Question: I have a list of post on a WordPress website that has an excerpt and an image. Each on in a column. One floated left, one floated right.
What I want to achieve is to alternate each post so that the first has a left aligned image, and right aligned text; then the second has a right aligned image and left aligned text, and then the next, left aligned image, right aligned text.
Perhaps there is a PhP or JS/Jquery way of doing this?
*Please see image so you can see what I mean.
There is also a basic HTML/CSS JSFiddle here: jsfiddle.net/huwrowlands/7WGTm/

Thanks
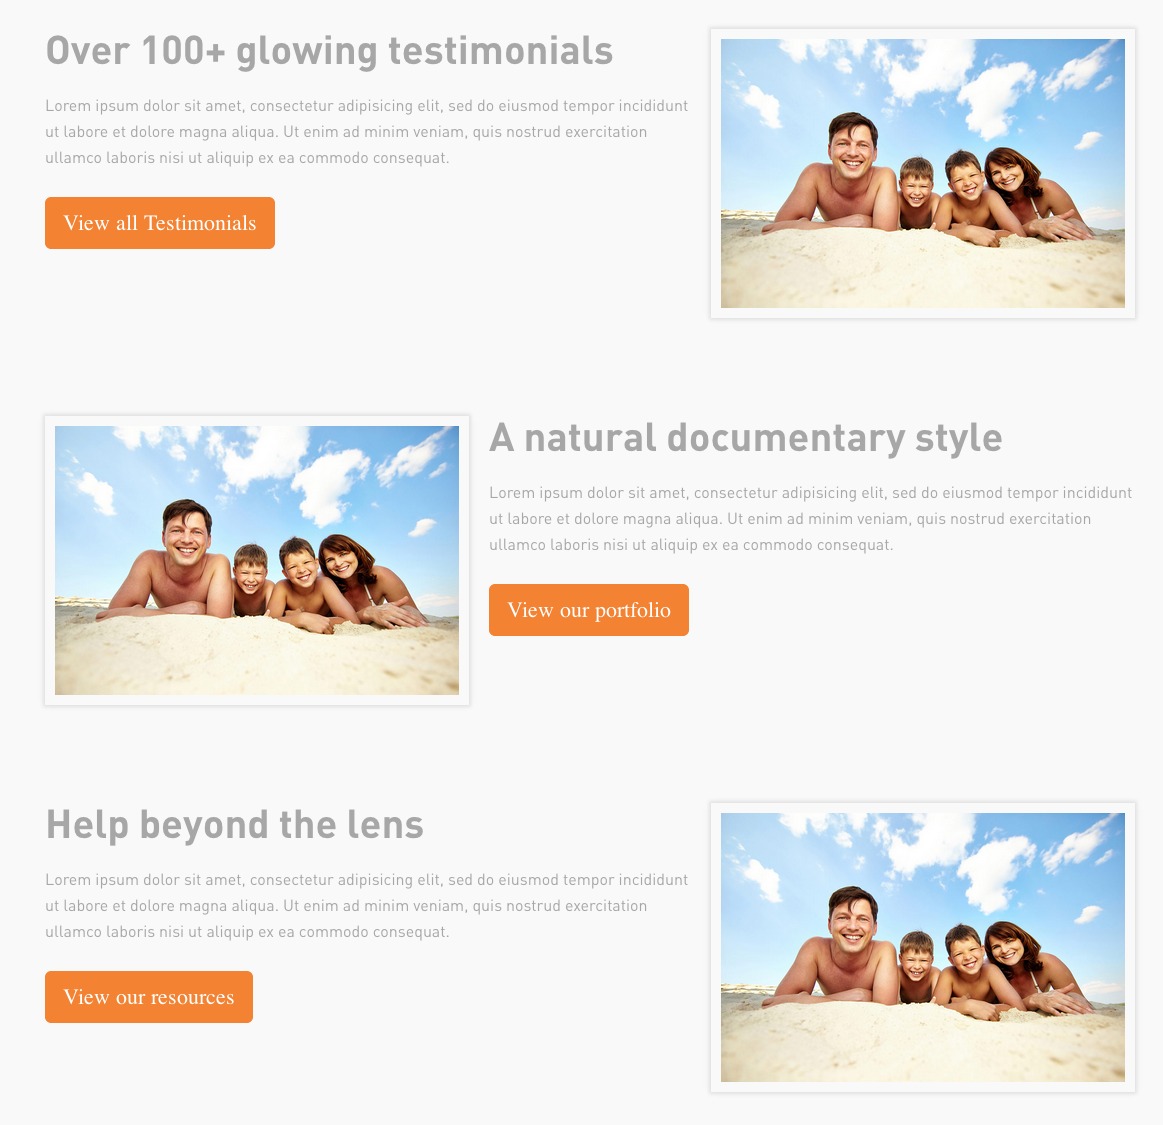
Answer: Using the new pseudo class ':nth-child(odd)' or ':nth-child(even)' it's very easy.
'''
.hp-module {
width: 100%;
}
.col{
width: 46%;
padding: 2%;
float: right;
text-align: center;
}
.hp-module:nth-child(odd)>div{
float:left;
}
'''
<URL>